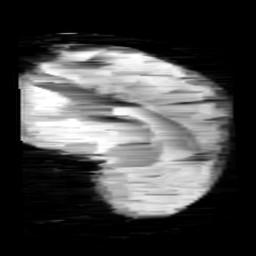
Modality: minIP
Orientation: sagittal
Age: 11
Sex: female
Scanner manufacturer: siemens
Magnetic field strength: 3 T
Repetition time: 0.027 s
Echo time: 0.02 s